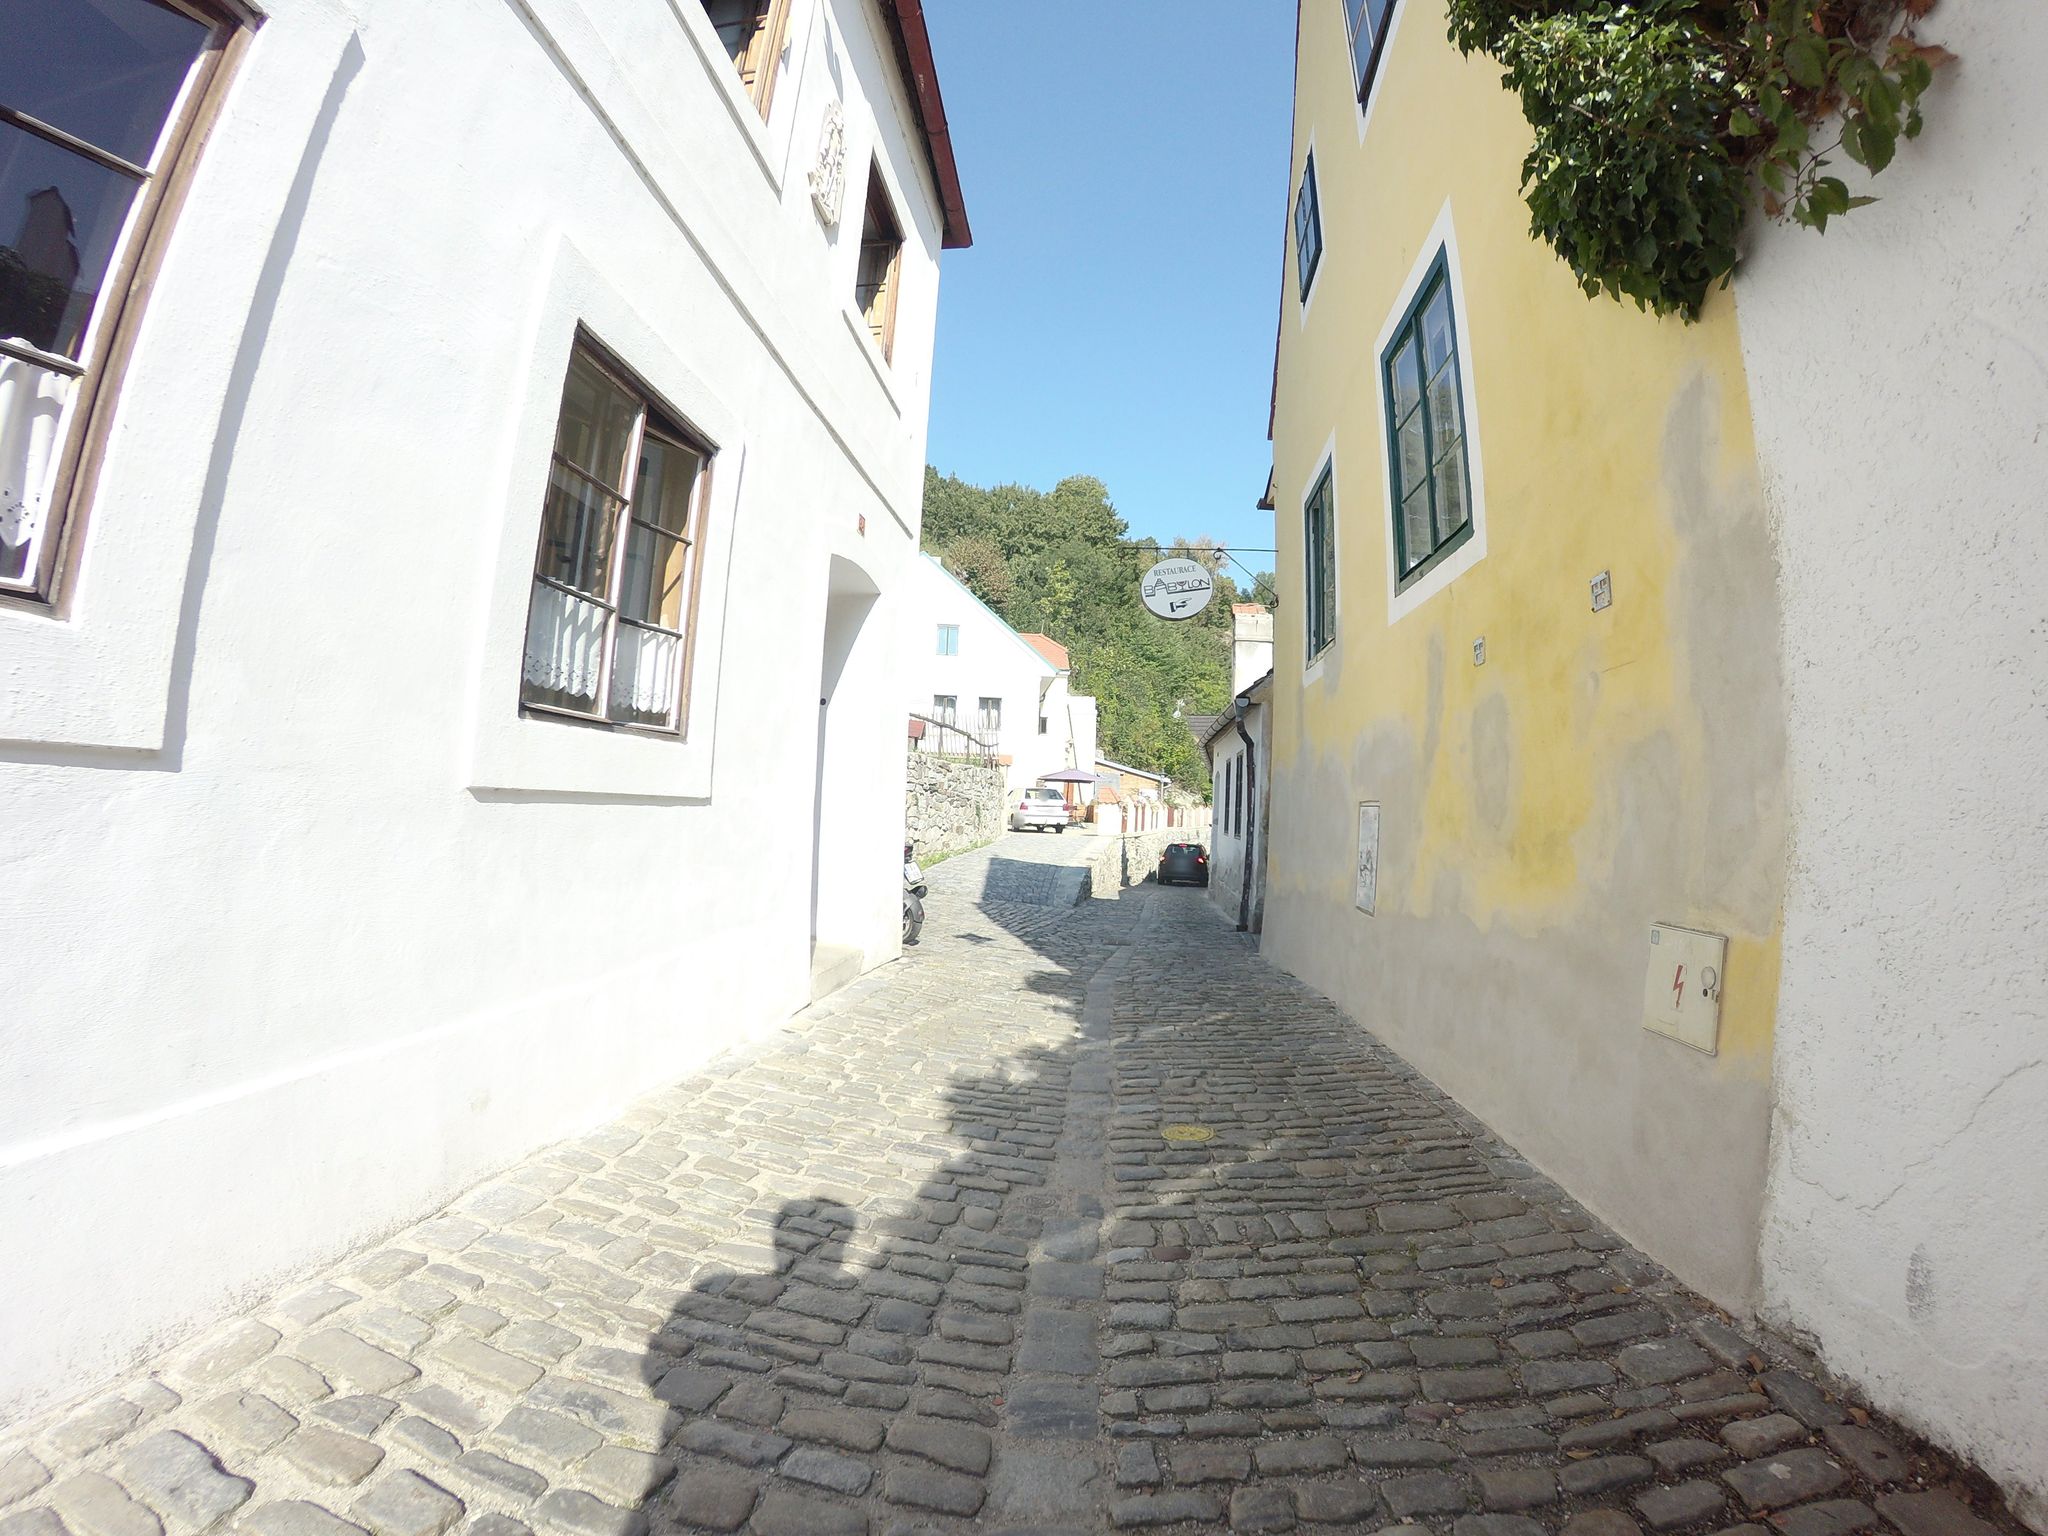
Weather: clear
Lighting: day
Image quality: good
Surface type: walking surface
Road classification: residential, path
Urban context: semi-dense urban cluster
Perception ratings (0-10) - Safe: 6.44, Lively: 6.8, Beautiful: 6.97, Boring: 7.1, Depressing: 1.95, Wealthy: 1.23